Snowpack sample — Buffalo Mountain, Silverthorne, Colorado, USA (2/22/26, 2:02 PM MST)
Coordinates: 39.622, -106.113
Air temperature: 33 °F
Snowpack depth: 63 cm
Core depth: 40 cm
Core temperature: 26.6 °F
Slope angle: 11°, slope face: 116°
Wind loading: low
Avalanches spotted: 0
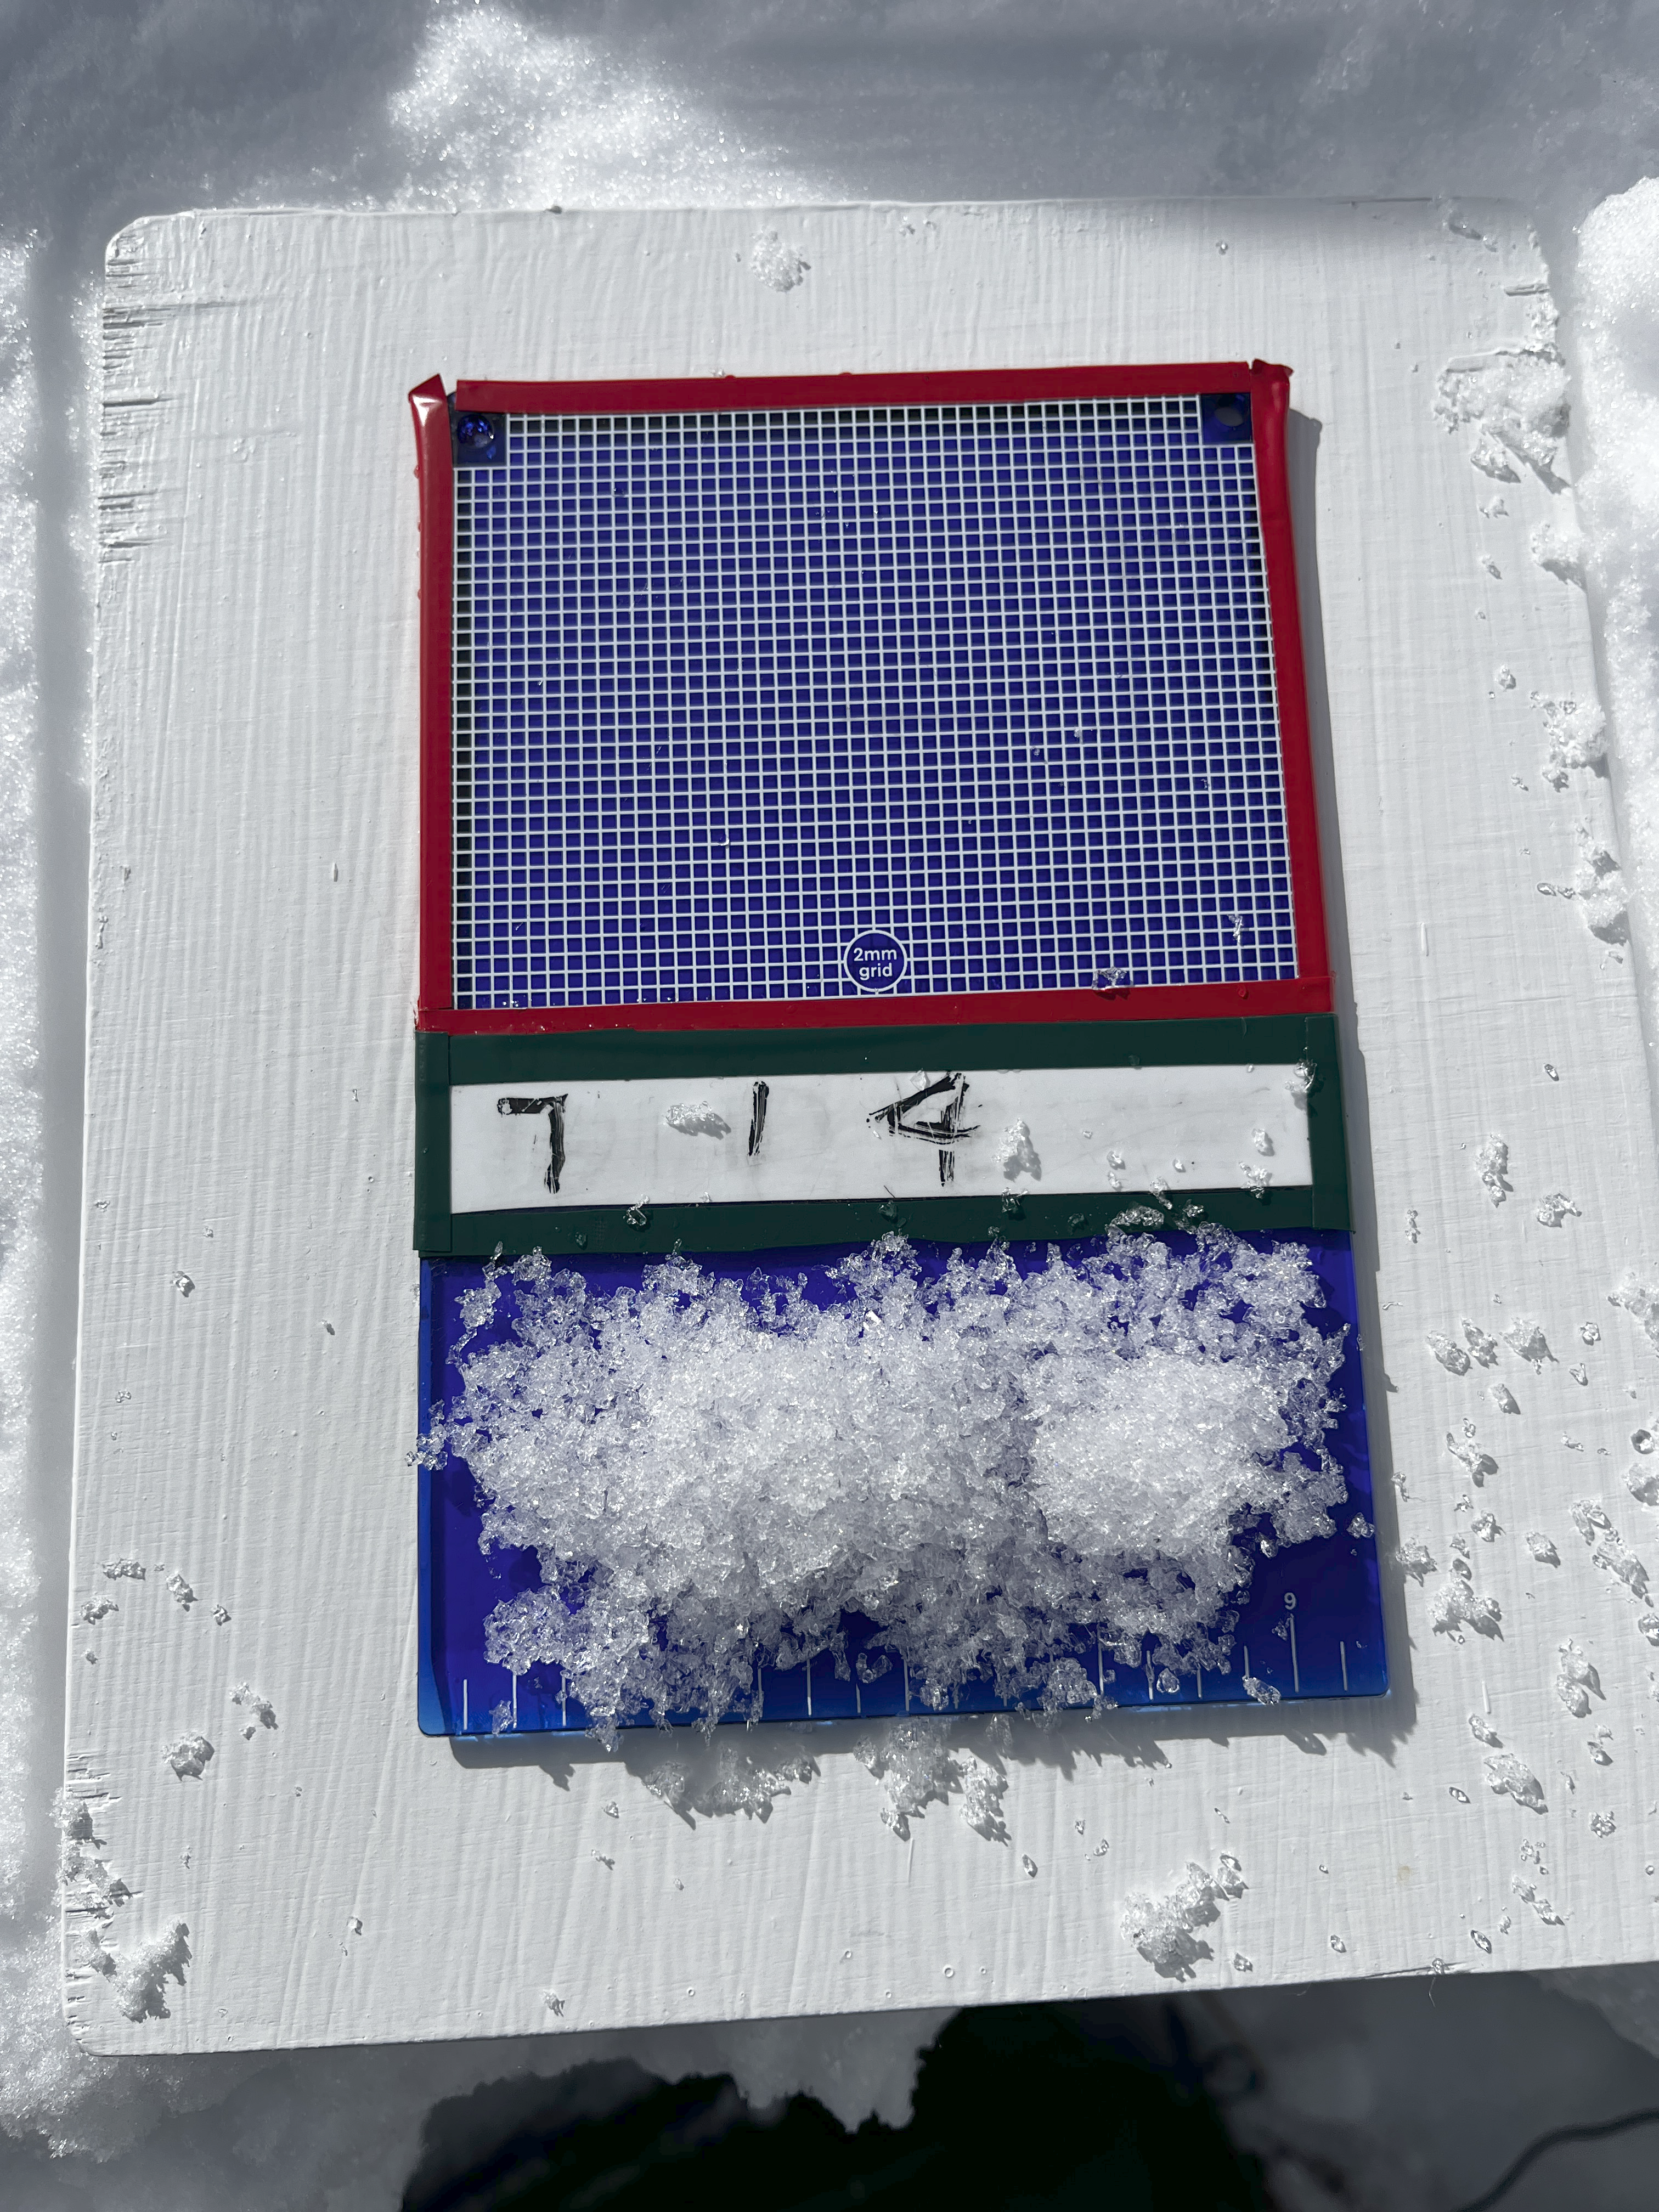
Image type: crystal_card
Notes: In a firebreak similar to site 1, minimal wind loading with no spotted avalanches (not many faces in view though)